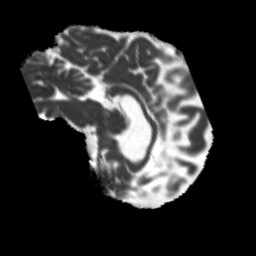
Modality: MD
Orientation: sagittal
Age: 56
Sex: male
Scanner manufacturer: siemens
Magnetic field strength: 3 T
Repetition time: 5.25 s
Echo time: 0.08 s